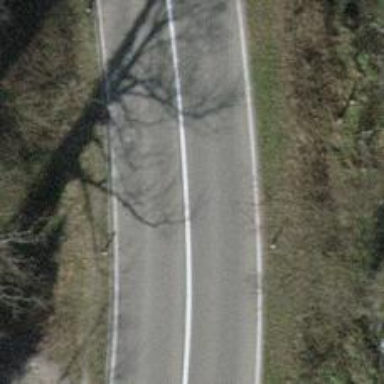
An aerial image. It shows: Tertiary road.